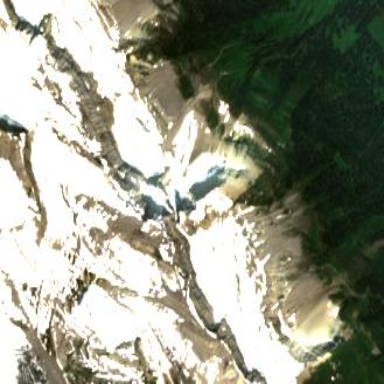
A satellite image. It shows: Majestic glacier in the distance.